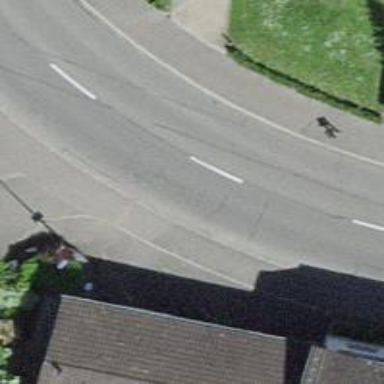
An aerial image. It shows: Tertiary road with asphalt surface.